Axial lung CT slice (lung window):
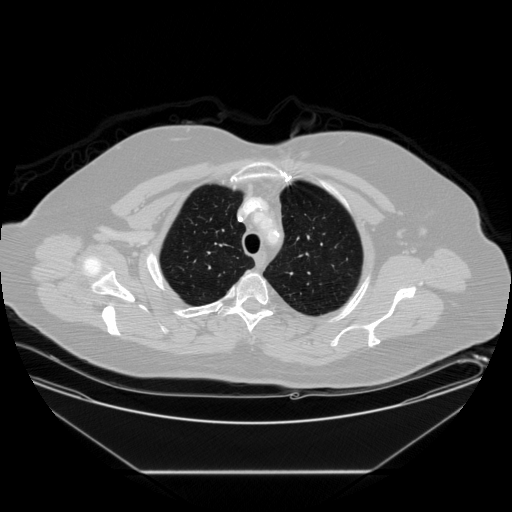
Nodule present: no